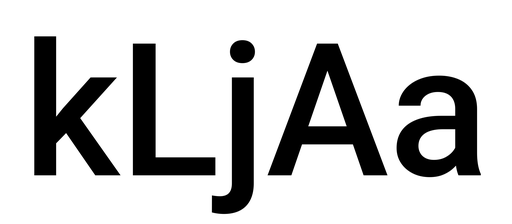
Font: Roboto_Medium